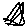
Label: triangle